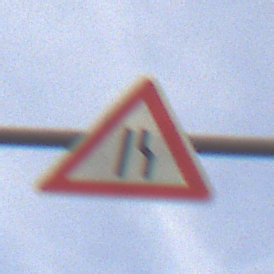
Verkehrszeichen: EinseitigVerengteFahrbahnRechts
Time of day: SunriseSunset
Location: Outdoor (Urban)
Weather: PartlyCloudy
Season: NotSpecified
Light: Natural